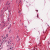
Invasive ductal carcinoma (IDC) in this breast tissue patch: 0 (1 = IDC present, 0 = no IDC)